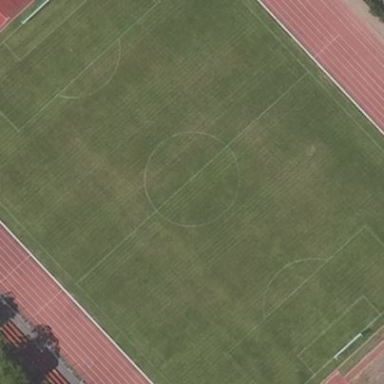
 perfect for sports and leisure activities."